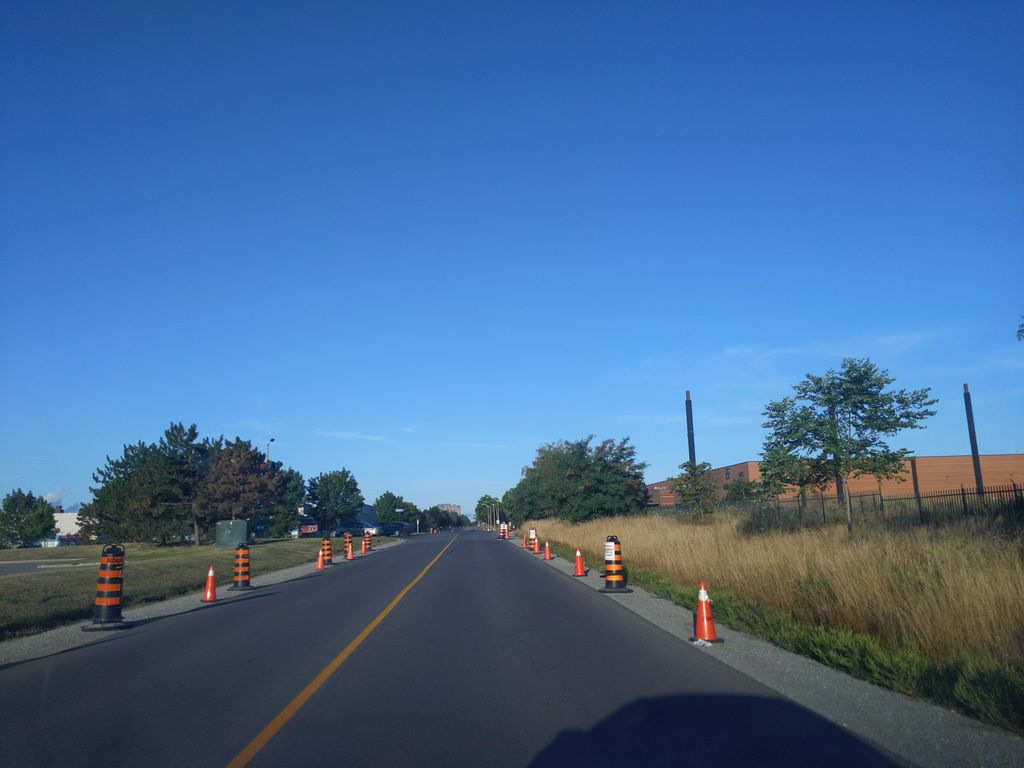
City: toronto